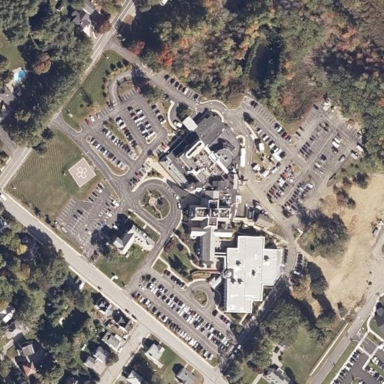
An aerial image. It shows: Hospital providing healthcare services.